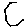
Label: hexagon